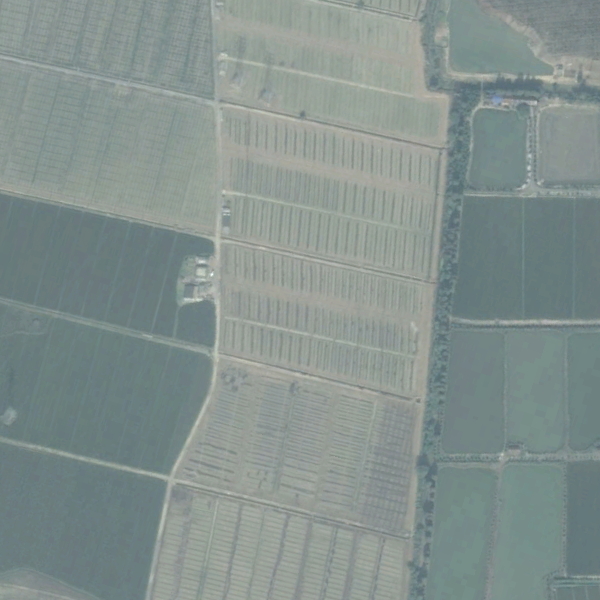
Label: Farmland